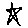
Label: star